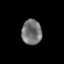
Tissue: prostate
Cell type: T cells
Senescence score: 0.7243
Nuclear area (px): 491
Mean DAPI intensity: 115.688